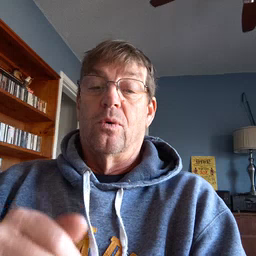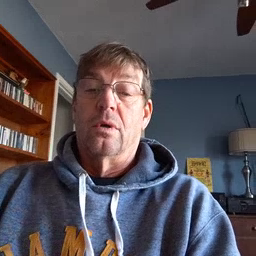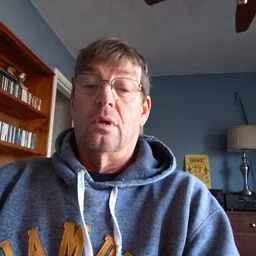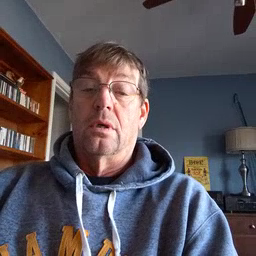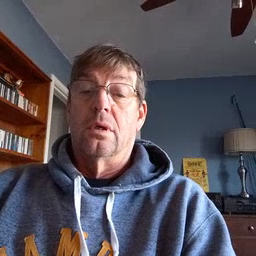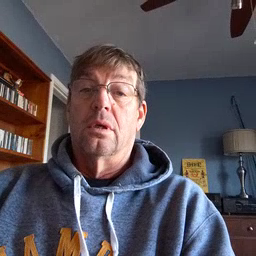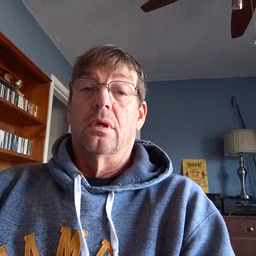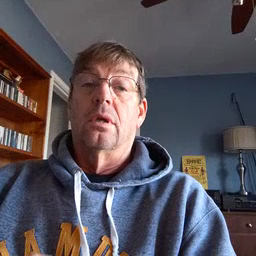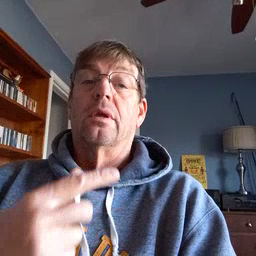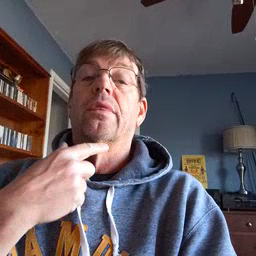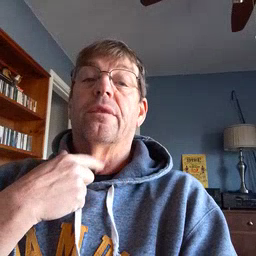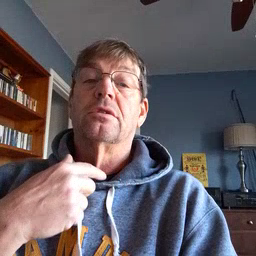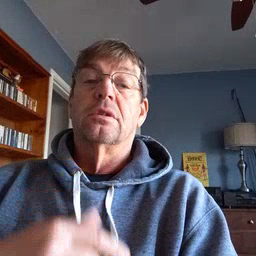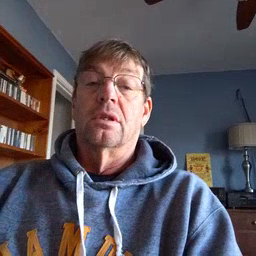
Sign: thirsty